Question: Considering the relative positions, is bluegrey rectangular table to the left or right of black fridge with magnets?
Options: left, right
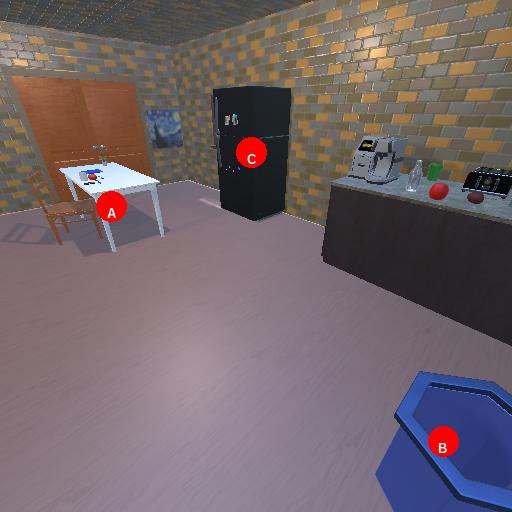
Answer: left